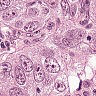
Metastatic tissue present: yes